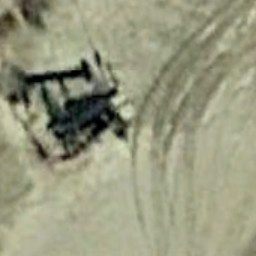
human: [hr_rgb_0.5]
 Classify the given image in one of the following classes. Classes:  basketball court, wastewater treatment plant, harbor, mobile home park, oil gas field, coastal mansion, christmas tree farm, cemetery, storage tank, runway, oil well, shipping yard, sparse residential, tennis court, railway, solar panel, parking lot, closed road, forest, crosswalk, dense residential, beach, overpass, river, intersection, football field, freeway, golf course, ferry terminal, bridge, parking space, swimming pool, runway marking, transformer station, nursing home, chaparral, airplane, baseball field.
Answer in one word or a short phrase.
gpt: oil well